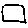
Label: square